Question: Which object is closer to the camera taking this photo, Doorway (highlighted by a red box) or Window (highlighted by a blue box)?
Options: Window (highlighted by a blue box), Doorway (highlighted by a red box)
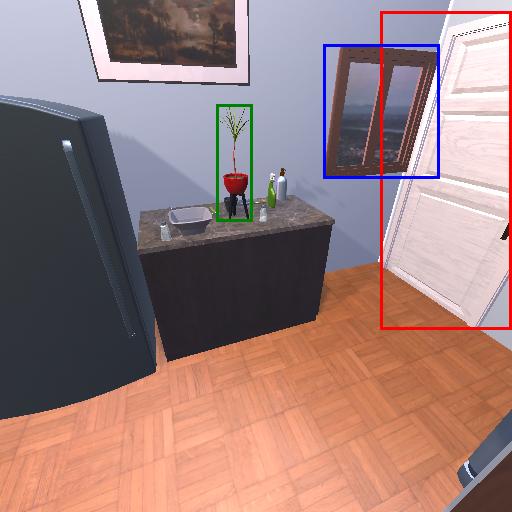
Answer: Window (highlighted by a blue box)